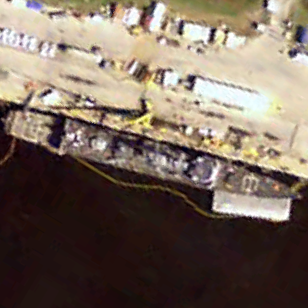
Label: cruiser